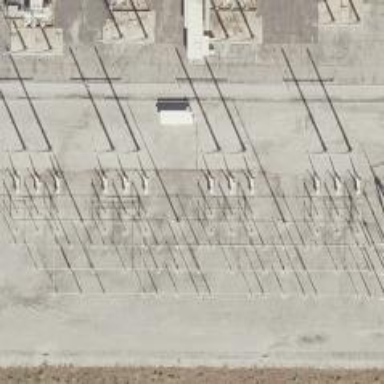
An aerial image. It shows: Power substation with transmission level designation. It is enclosed by fence.